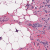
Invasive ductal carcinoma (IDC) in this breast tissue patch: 1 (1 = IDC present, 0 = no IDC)